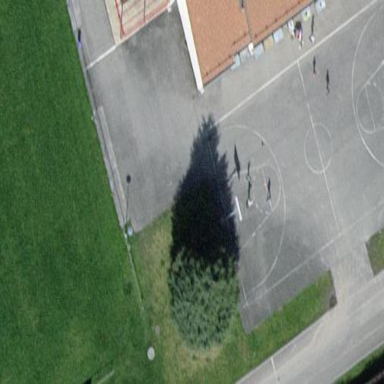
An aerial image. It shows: Basketball court in the leisure land pitch.